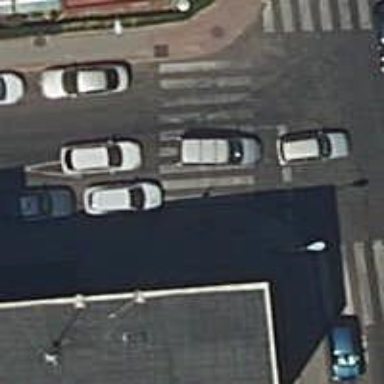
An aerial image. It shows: Uncontrolled footway crossing with markings.